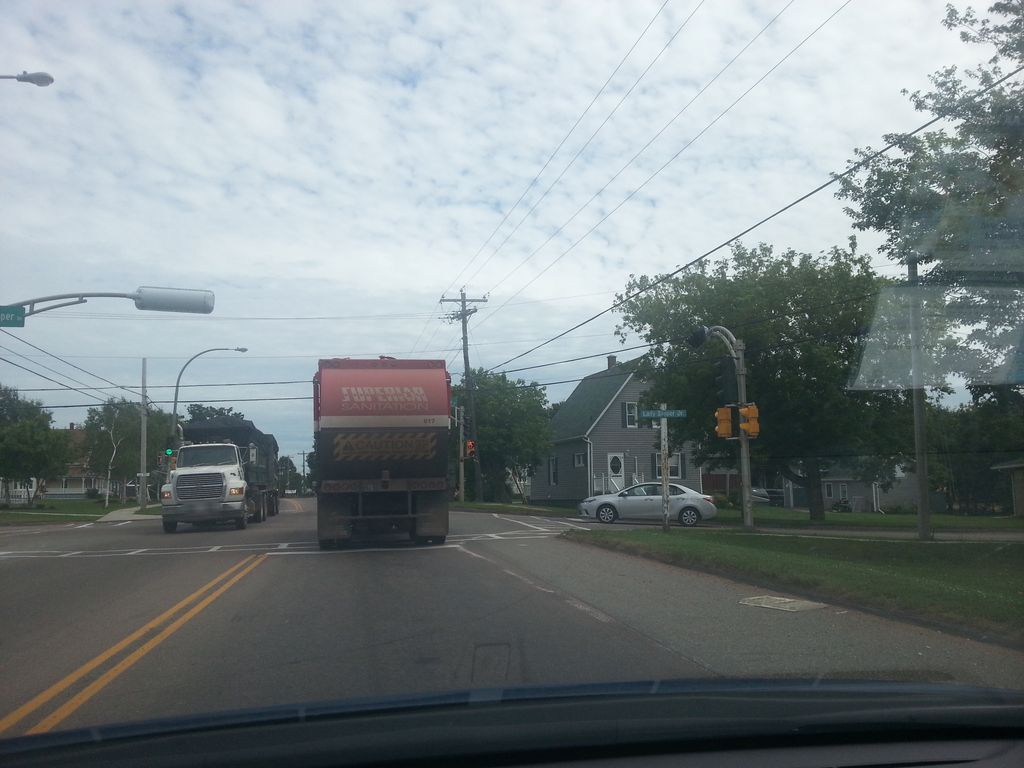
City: charlottetown